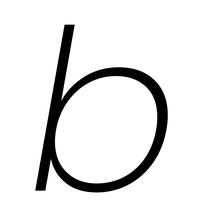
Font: Poppins-ExtraLightItalic